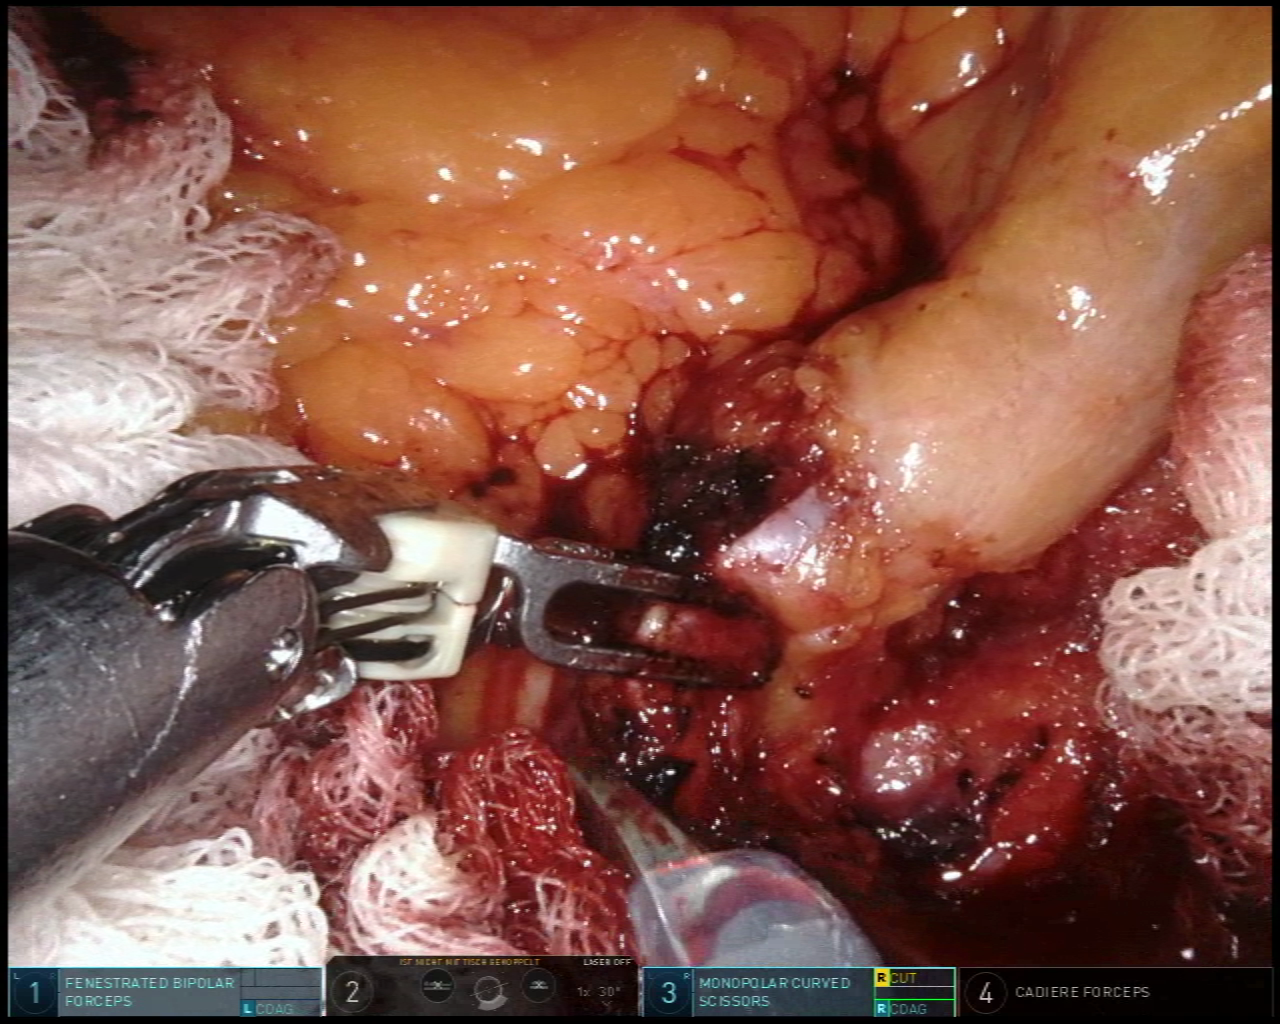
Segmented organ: intestinal_veins
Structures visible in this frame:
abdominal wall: no
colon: no
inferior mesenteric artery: no
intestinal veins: yes
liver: no
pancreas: no
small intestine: no
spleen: no
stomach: no
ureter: no
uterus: no
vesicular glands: no